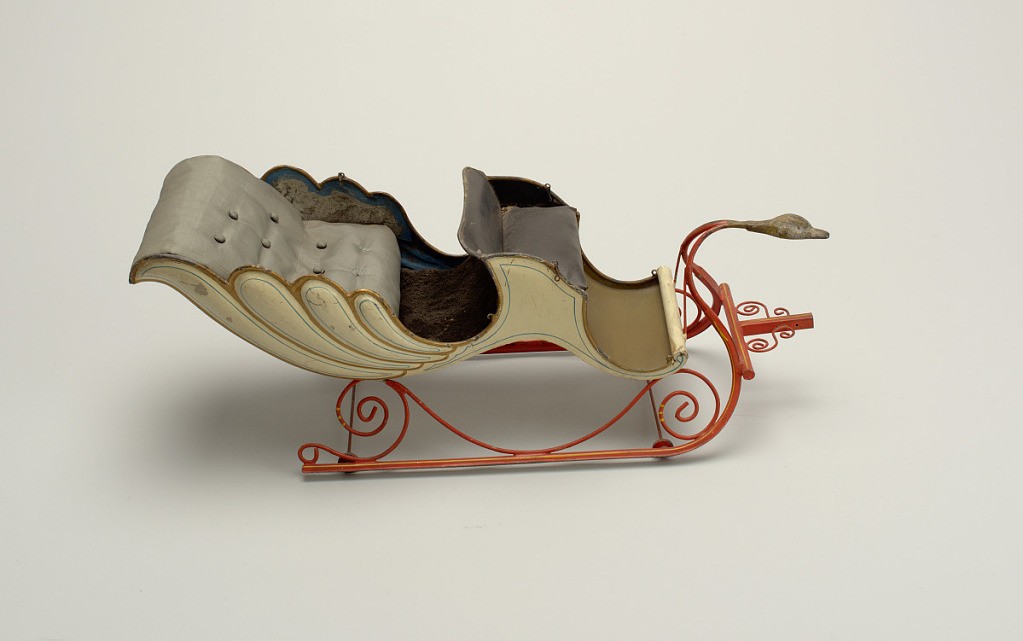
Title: Sleigh
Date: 1853–73
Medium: Painted tin, wire, artificial leather, satin
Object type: Miniature
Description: Two-seated ivory colored sleigh with blue and gold trim, black and blue upholstery. Chassis of scrolled wires, runners, and small wheels, in red with yellow stripe. At front, an ornamented swan's head of gilded lead.